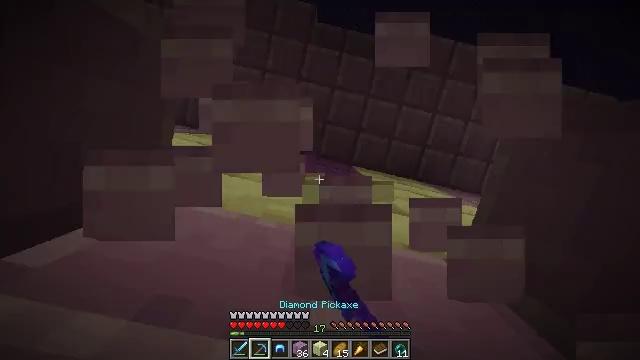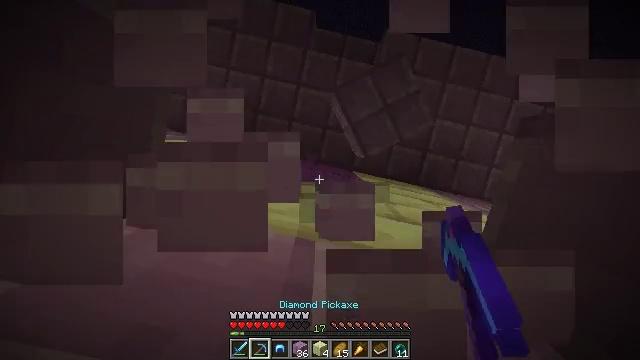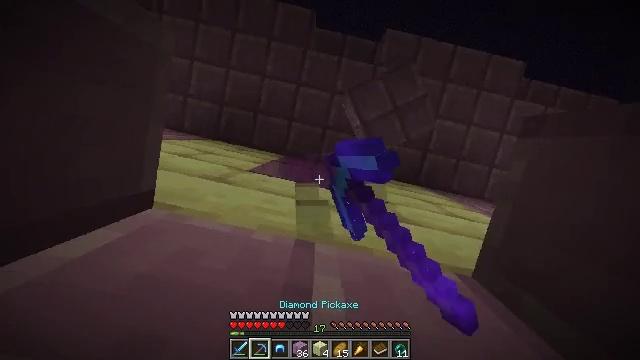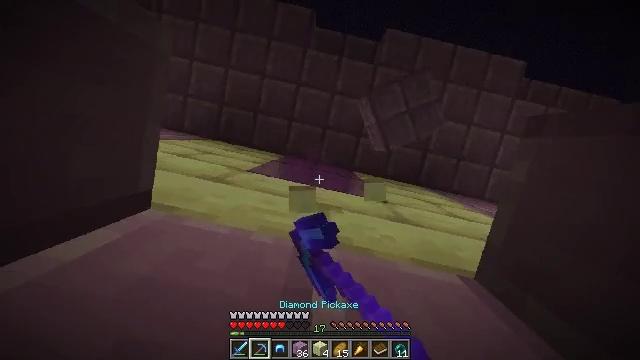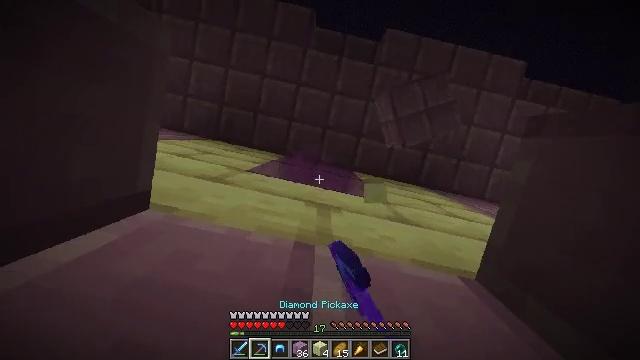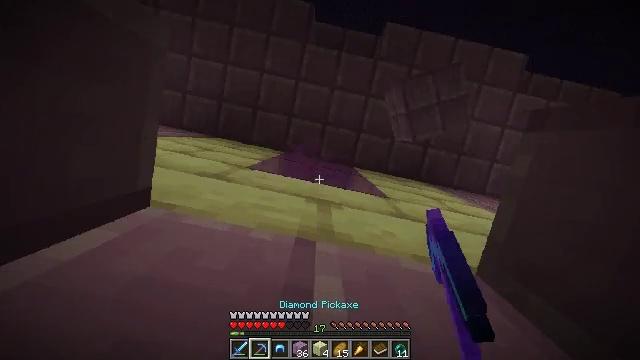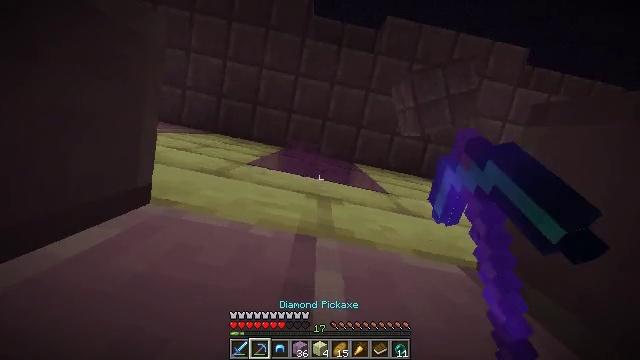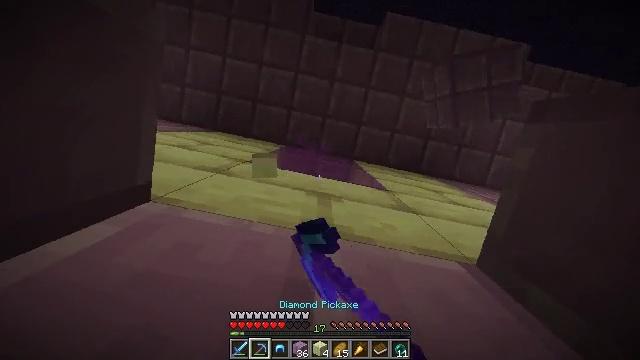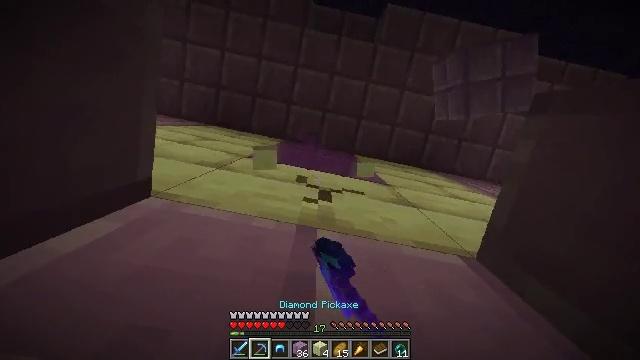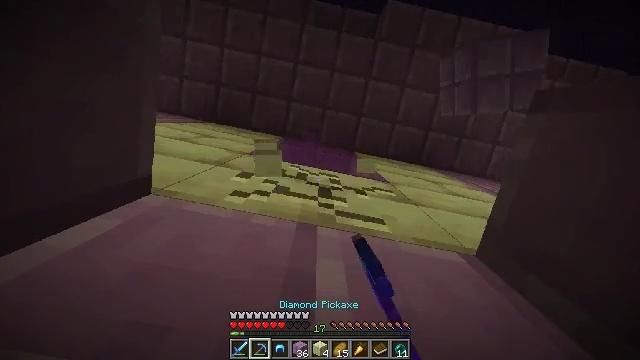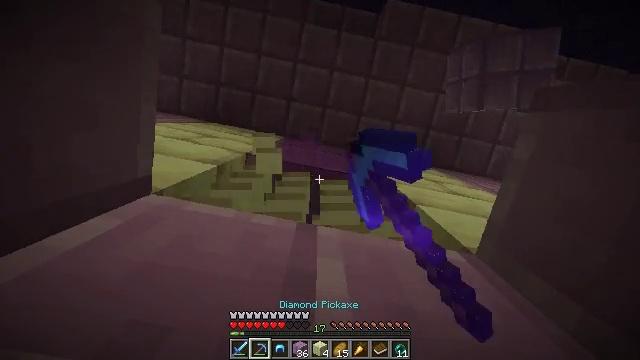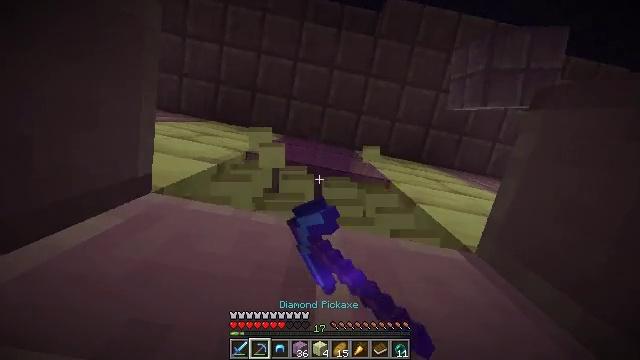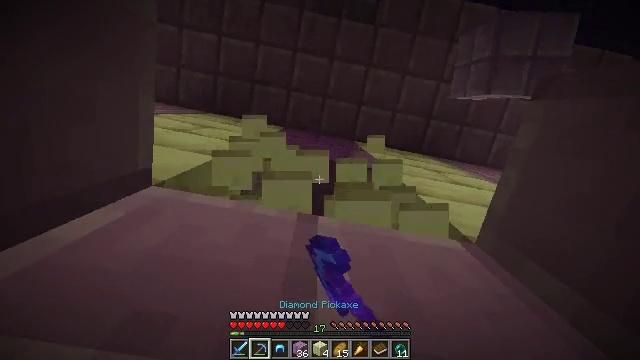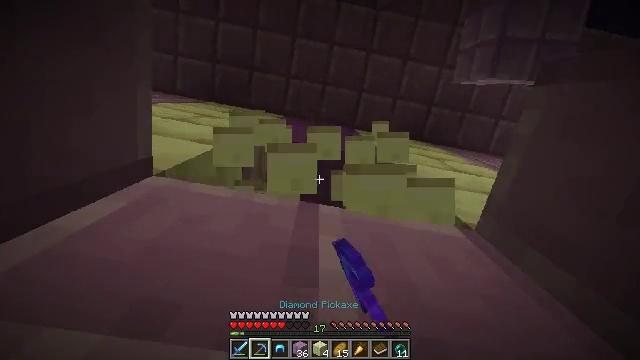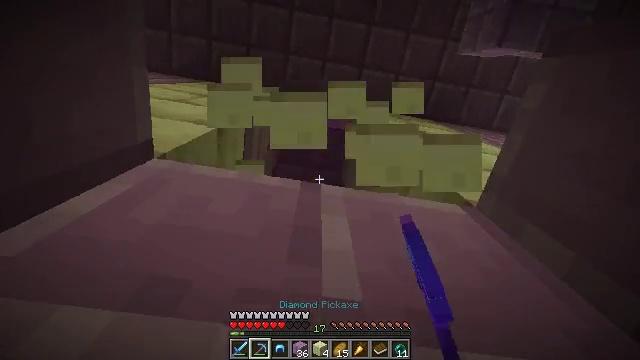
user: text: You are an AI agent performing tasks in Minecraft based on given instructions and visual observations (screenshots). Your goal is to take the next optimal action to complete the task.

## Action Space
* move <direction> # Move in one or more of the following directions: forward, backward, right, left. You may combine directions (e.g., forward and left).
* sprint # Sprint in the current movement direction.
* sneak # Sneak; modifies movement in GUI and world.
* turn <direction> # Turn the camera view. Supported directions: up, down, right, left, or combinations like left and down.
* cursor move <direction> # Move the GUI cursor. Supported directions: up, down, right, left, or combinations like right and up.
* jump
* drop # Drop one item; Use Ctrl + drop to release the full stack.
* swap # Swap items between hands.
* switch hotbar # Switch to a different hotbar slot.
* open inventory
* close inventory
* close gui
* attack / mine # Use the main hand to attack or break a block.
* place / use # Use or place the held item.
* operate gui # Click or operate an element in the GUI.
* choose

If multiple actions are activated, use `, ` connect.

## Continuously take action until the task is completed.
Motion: motion action
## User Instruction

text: Get end stone bricks for building or crafting.
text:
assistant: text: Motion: sneak, turn up, attack / mine
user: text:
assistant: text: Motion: sneak, attack / mine
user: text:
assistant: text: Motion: sneak, attack / mine
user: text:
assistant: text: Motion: sneak, attack / mine
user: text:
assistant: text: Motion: sneak, attack / mine
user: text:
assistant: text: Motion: sneak, attack / mine
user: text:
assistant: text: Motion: sneak, attack / mine
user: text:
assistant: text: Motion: sneak, turn down, attack / mine
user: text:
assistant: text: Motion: sneak, attack / mine
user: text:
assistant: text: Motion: sneak, attack / mine
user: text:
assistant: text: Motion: sneak, attack / mine
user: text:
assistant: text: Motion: sneak, turn down
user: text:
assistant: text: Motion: sneak, turn down
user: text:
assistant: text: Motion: turn left and down
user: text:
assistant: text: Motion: no_op